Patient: sex M, age 48
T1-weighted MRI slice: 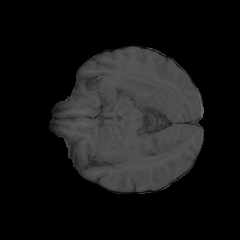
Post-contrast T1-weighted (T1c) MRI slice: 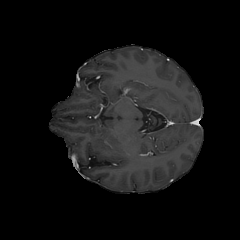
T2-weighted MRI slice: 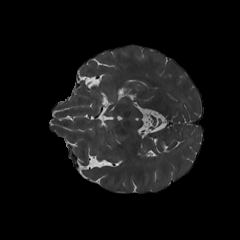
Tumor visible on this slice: no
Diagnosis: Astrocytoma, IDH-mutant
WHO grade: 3